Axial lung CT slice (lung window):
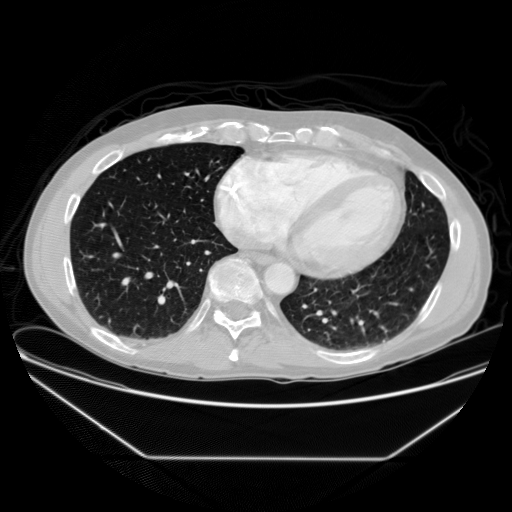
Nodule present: no